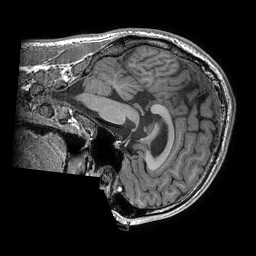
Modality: T1w
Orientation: sagittal
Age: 26
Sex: male
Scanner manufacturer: ge
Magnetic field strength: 3 T
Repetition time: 0.006652 s
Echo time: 0.002928 s